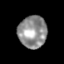
Tissue: skin
Cell type: Endothelial cells
Senescence score: 0.7084
Nuclear area (px): 886
Mean DAPI intensity: 145.886